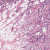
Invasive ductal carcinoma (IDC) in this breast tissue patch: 1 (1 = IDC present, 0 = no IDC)